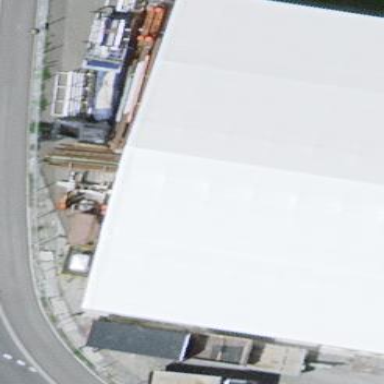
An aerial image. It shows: View of roof of building.